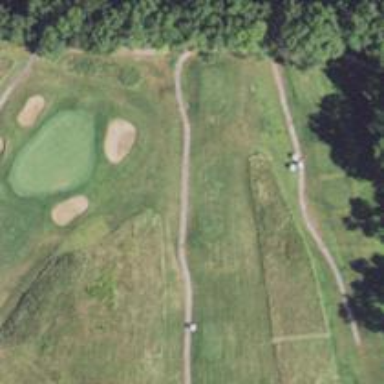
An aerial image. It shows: Path for both road and golf.